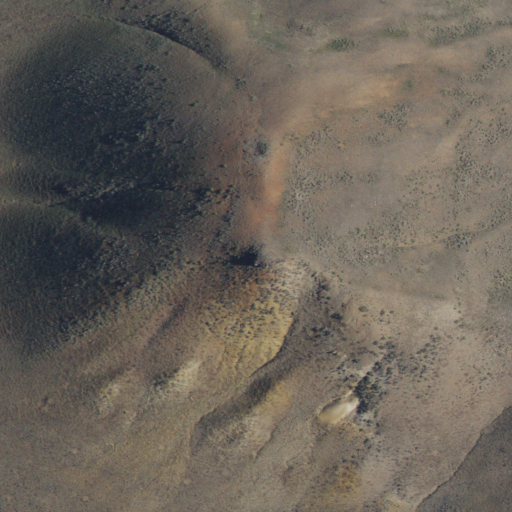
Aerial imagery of mountain in Idaho named Black Cap Peak containing only shrub